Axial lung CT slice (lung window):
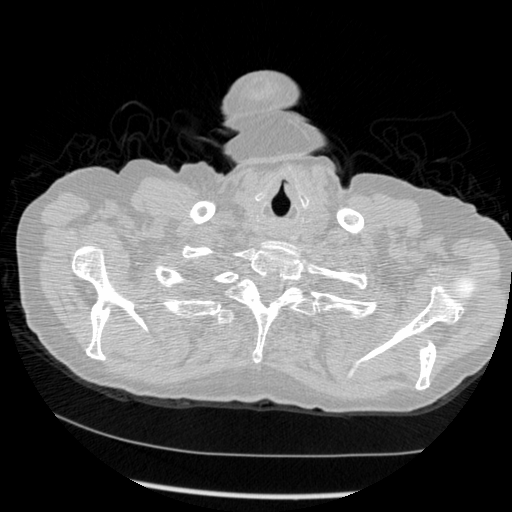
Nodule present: no